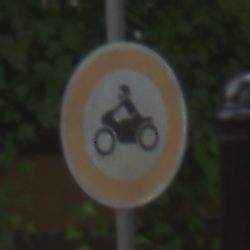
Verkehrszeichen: VerbotKraftraeder
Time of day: MorningAfternoon
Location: Outdoor (Urban)
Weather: Overcast
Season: NotSpecified
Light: Natural